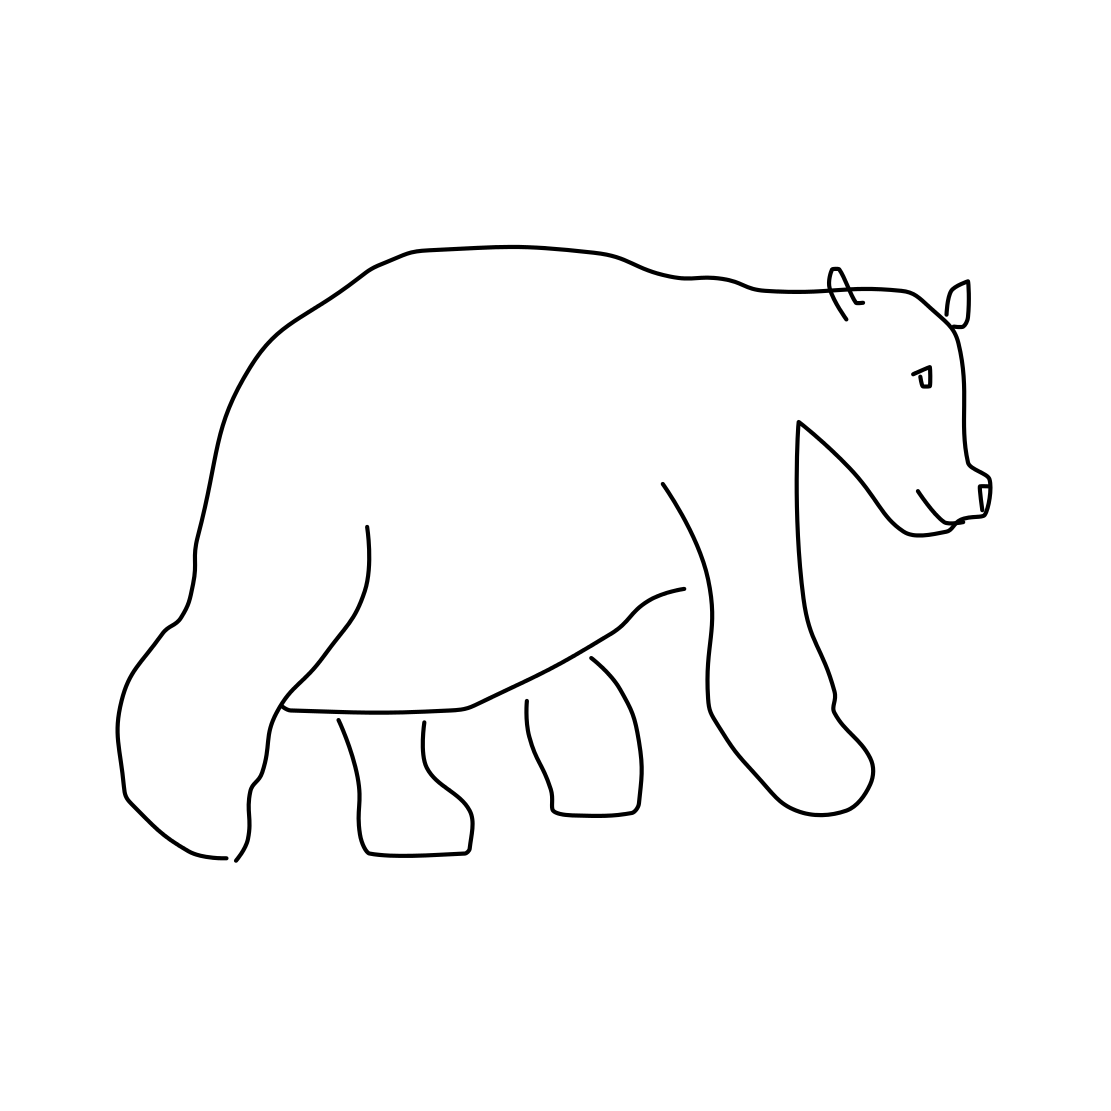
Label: bear (animal)